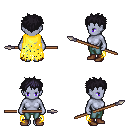
a pixel art fantasy rpg character, female body template, dark elf, purple skin, yellow tattered cape, teal pants, raven bedhead hairstyle, brown shoes, spear, four views (front, back, left, right), 2x2 character sprite sheet, small pixel art, hard edges, no anti-aliasing